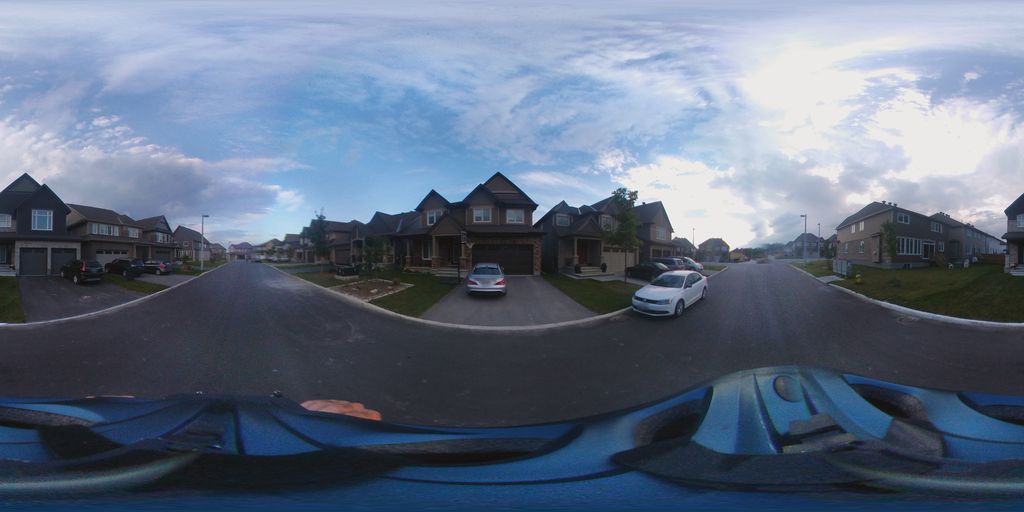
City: ottawa-gatineau